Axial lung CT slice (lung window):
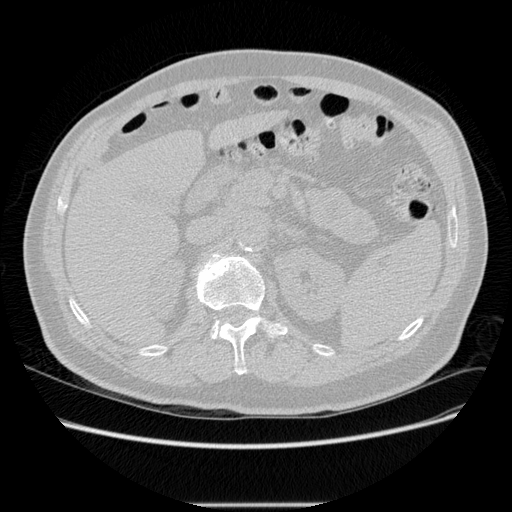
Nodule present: no